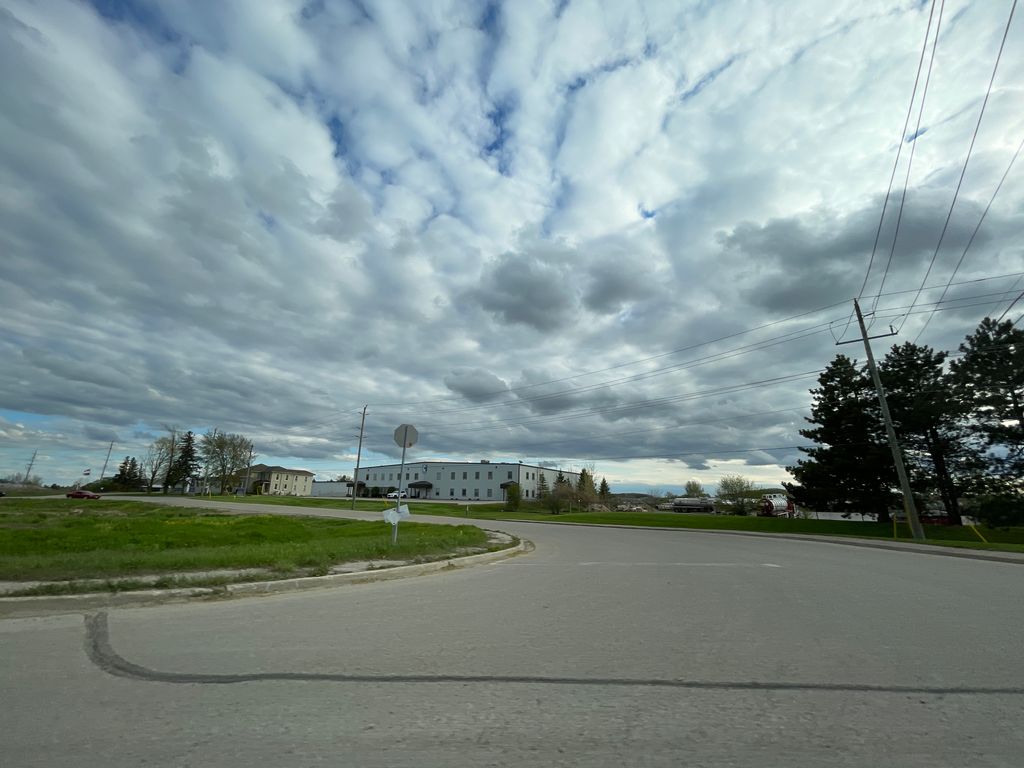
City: kitchener-waterloo